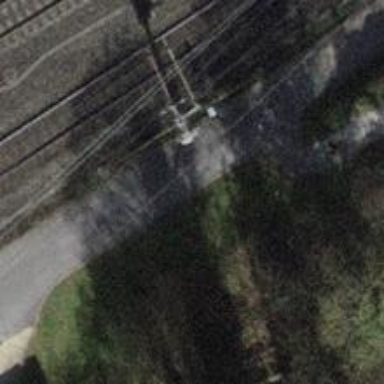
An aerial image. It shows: Cycleway.